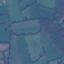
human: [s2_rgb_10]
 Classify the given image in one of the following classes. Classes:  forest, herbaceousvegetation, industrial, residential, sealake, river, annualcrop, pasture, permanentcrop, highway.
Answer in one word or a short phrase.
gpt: Pasture